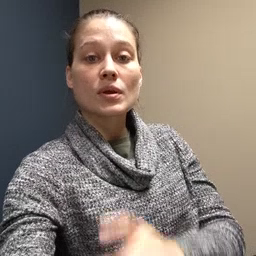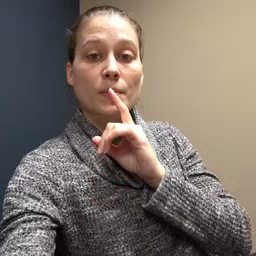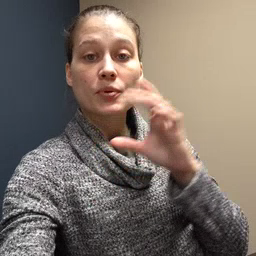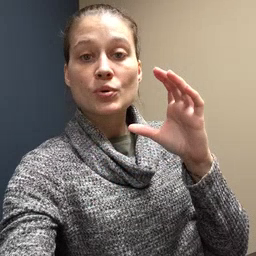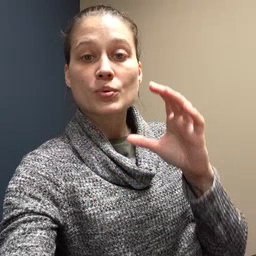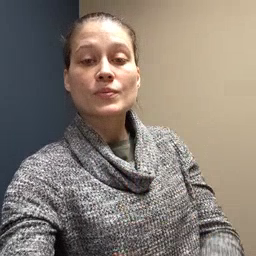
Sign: balloon